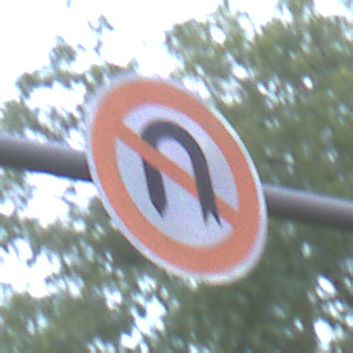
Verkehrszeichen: VerbotWenden
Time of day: SunriseSunset
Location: Outdoor (Urban)
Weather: PartlyCloudy
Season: NotSpecified
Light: Natural